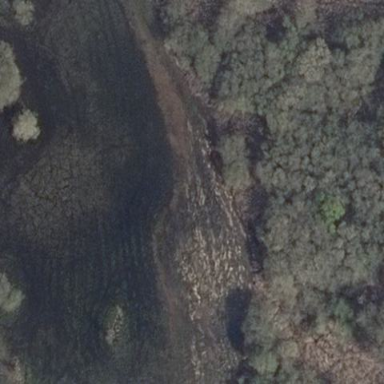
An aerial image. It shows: Wetland area dominated by reedbeds.